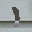
Label: 1